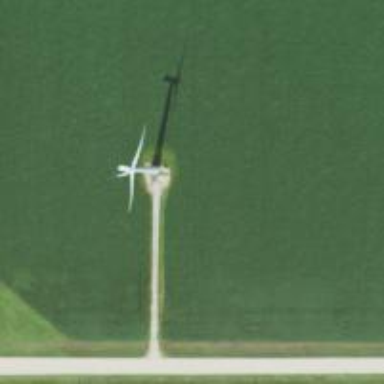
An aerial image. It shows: Wind generator using horizontal axis wind turbines.